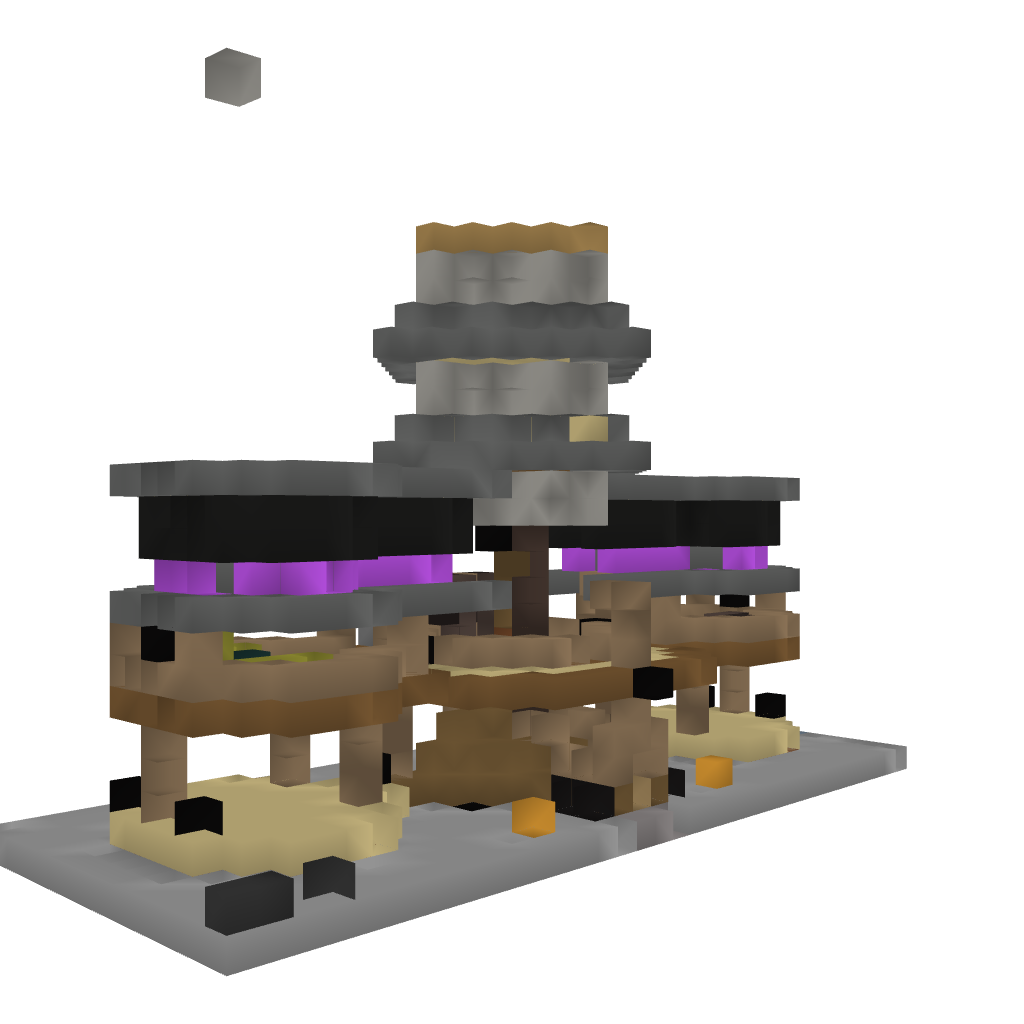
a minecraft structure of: Big TreeHouse